Question: Not sure how I did this and have searched everywhere for a solution, but can not find one. I have managed to either install incorrectly or break my installation of a default Django 1.3.1 admin project so that the widget is rendered with a broken link.

The above link should be rendered as 'http://mynode.com/admin/auth/group/add/', but is being rendered as 'http://mynode.com/$auth/group/add/' instead. This is consistent on every page were the widget is displayed. Any ideas what I have broken or what is missing from my settings?
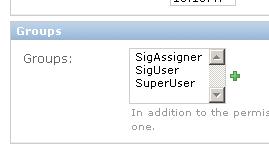
Answer: Ok, very interesting... found it and feeling foolish now.
I put some prints throughout the Django admin and core code and discovered that my problem was coming from within the call...
'''
'related_url = reverse('admin:%s_%s_add' % info, current_app=self.admin_site.name)'
'''
found inside django/contrib/admin/widgets.py. 'reverse()' in an effort to craft the URL for my projects link, iterates through the 'resolver.namespace_dict' looking for something that will match the namespace or current app, in this case . A quick check in my 'url.py' file found the following entry...
'''
( r'^$', include(admin.site.urls) ),
'''
I guess I had added this entry in an attempt to do something (which I've completely forgotten... Dooh!) and this caused 'reverse()' to render my widgets link incorrectly. :(
I remember now. I was trying to add a root site handler. 'mysite.com/' This works but the trick is to make sure this entry is after
'''
'( r'^admin/', include(admin.site.urls)),'
'''
in your urlpatterns.